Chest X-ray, AP view. Patient: 76 years old, sex F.
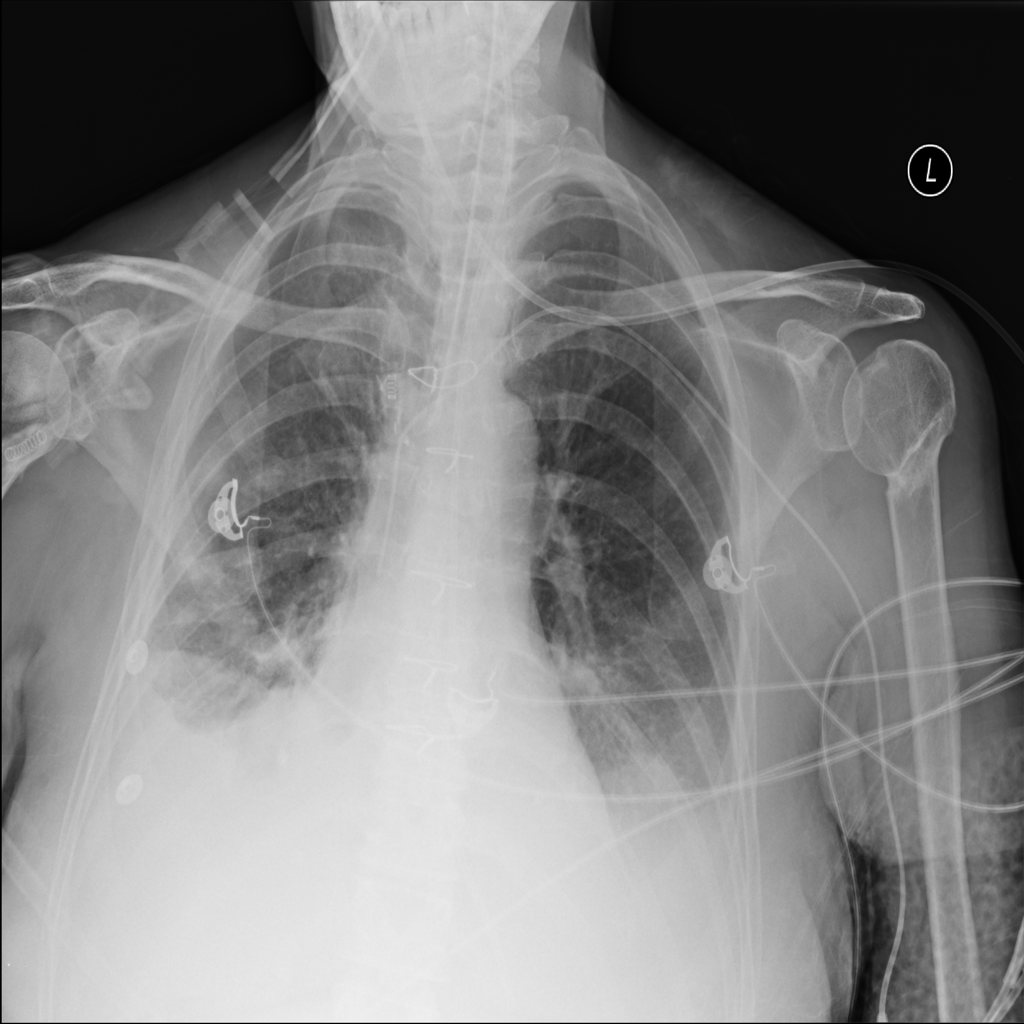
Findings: Effusion, Infiltration